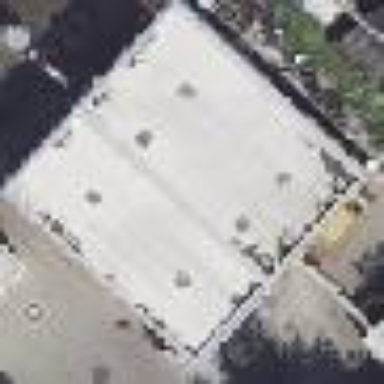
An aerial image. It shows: Car wash facility located inside building.